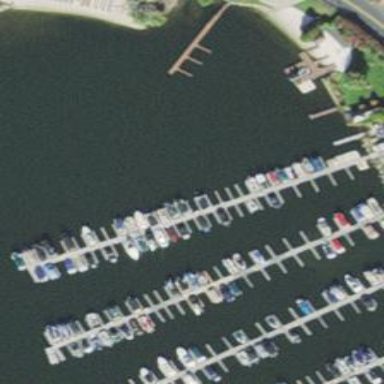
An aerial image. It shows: Man-made pier.